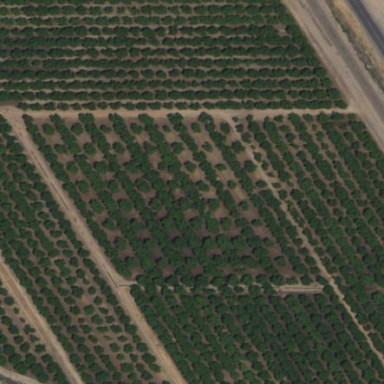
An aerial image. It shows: Orchard.